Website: bh-photo
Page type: customer-info-address
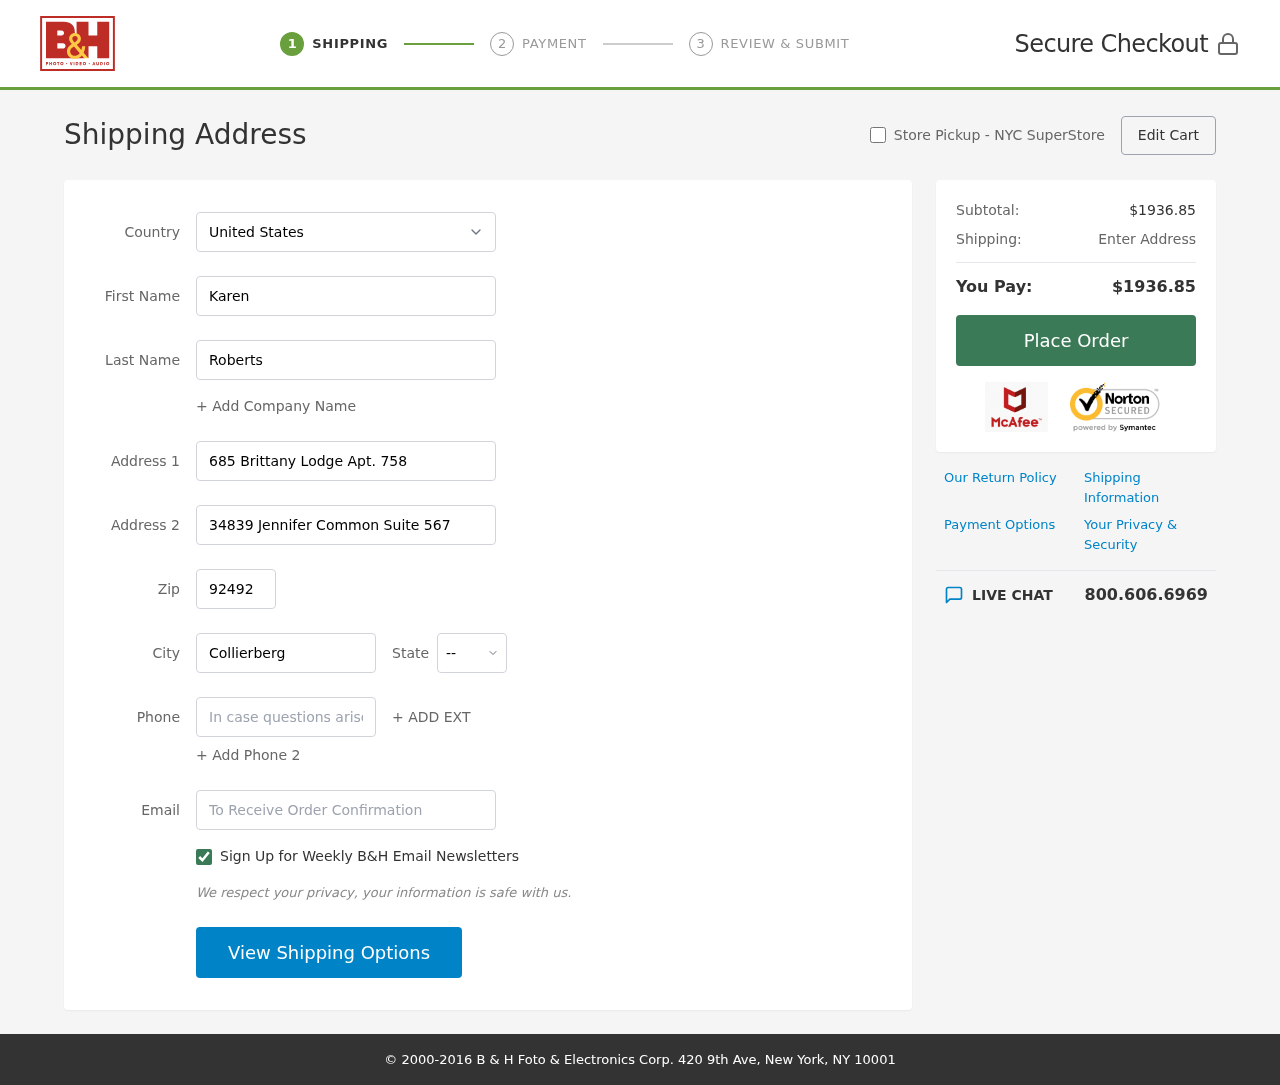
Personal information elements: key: PII_CITY
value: Collierberg
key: PII_COUNTRY
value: United States
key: PII_EMAIL
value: karen.roberts@gmail.com
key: PII_FIRSTNAME
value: Karen
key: PII_LASTNAME
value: Roberts
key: PII_PHONE
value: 9859730239
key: PII_POSTCODE
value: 92492
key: PII_STATE_ABBR
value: NV
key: PII_STREET
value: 685 Brittany Lodge Apt. 758
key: PII_STREET2
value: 34839 Jennifer Common Suite 567
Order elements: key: ORDER_SUBTOTAL
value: $1936.85
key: ORDER_TOTAL
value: $1936.85